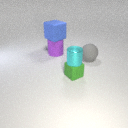
large purple rubber cylinder to the left of small green rubber cube